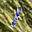
Label: 1